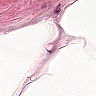
Metastatic tissue present: no